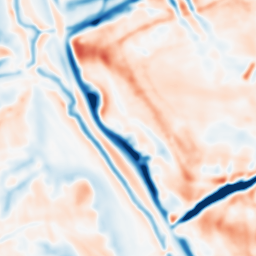
Category: multiscale
Decomposition family: dog_multiscale
Decomposition parameters: sigma_ratio: 1.6
n_scales: 3
base_sigma: 2
Upsampling method: quadratic
Upsampling parameters: scale: 4
Upsampling scale: 4